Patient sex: M
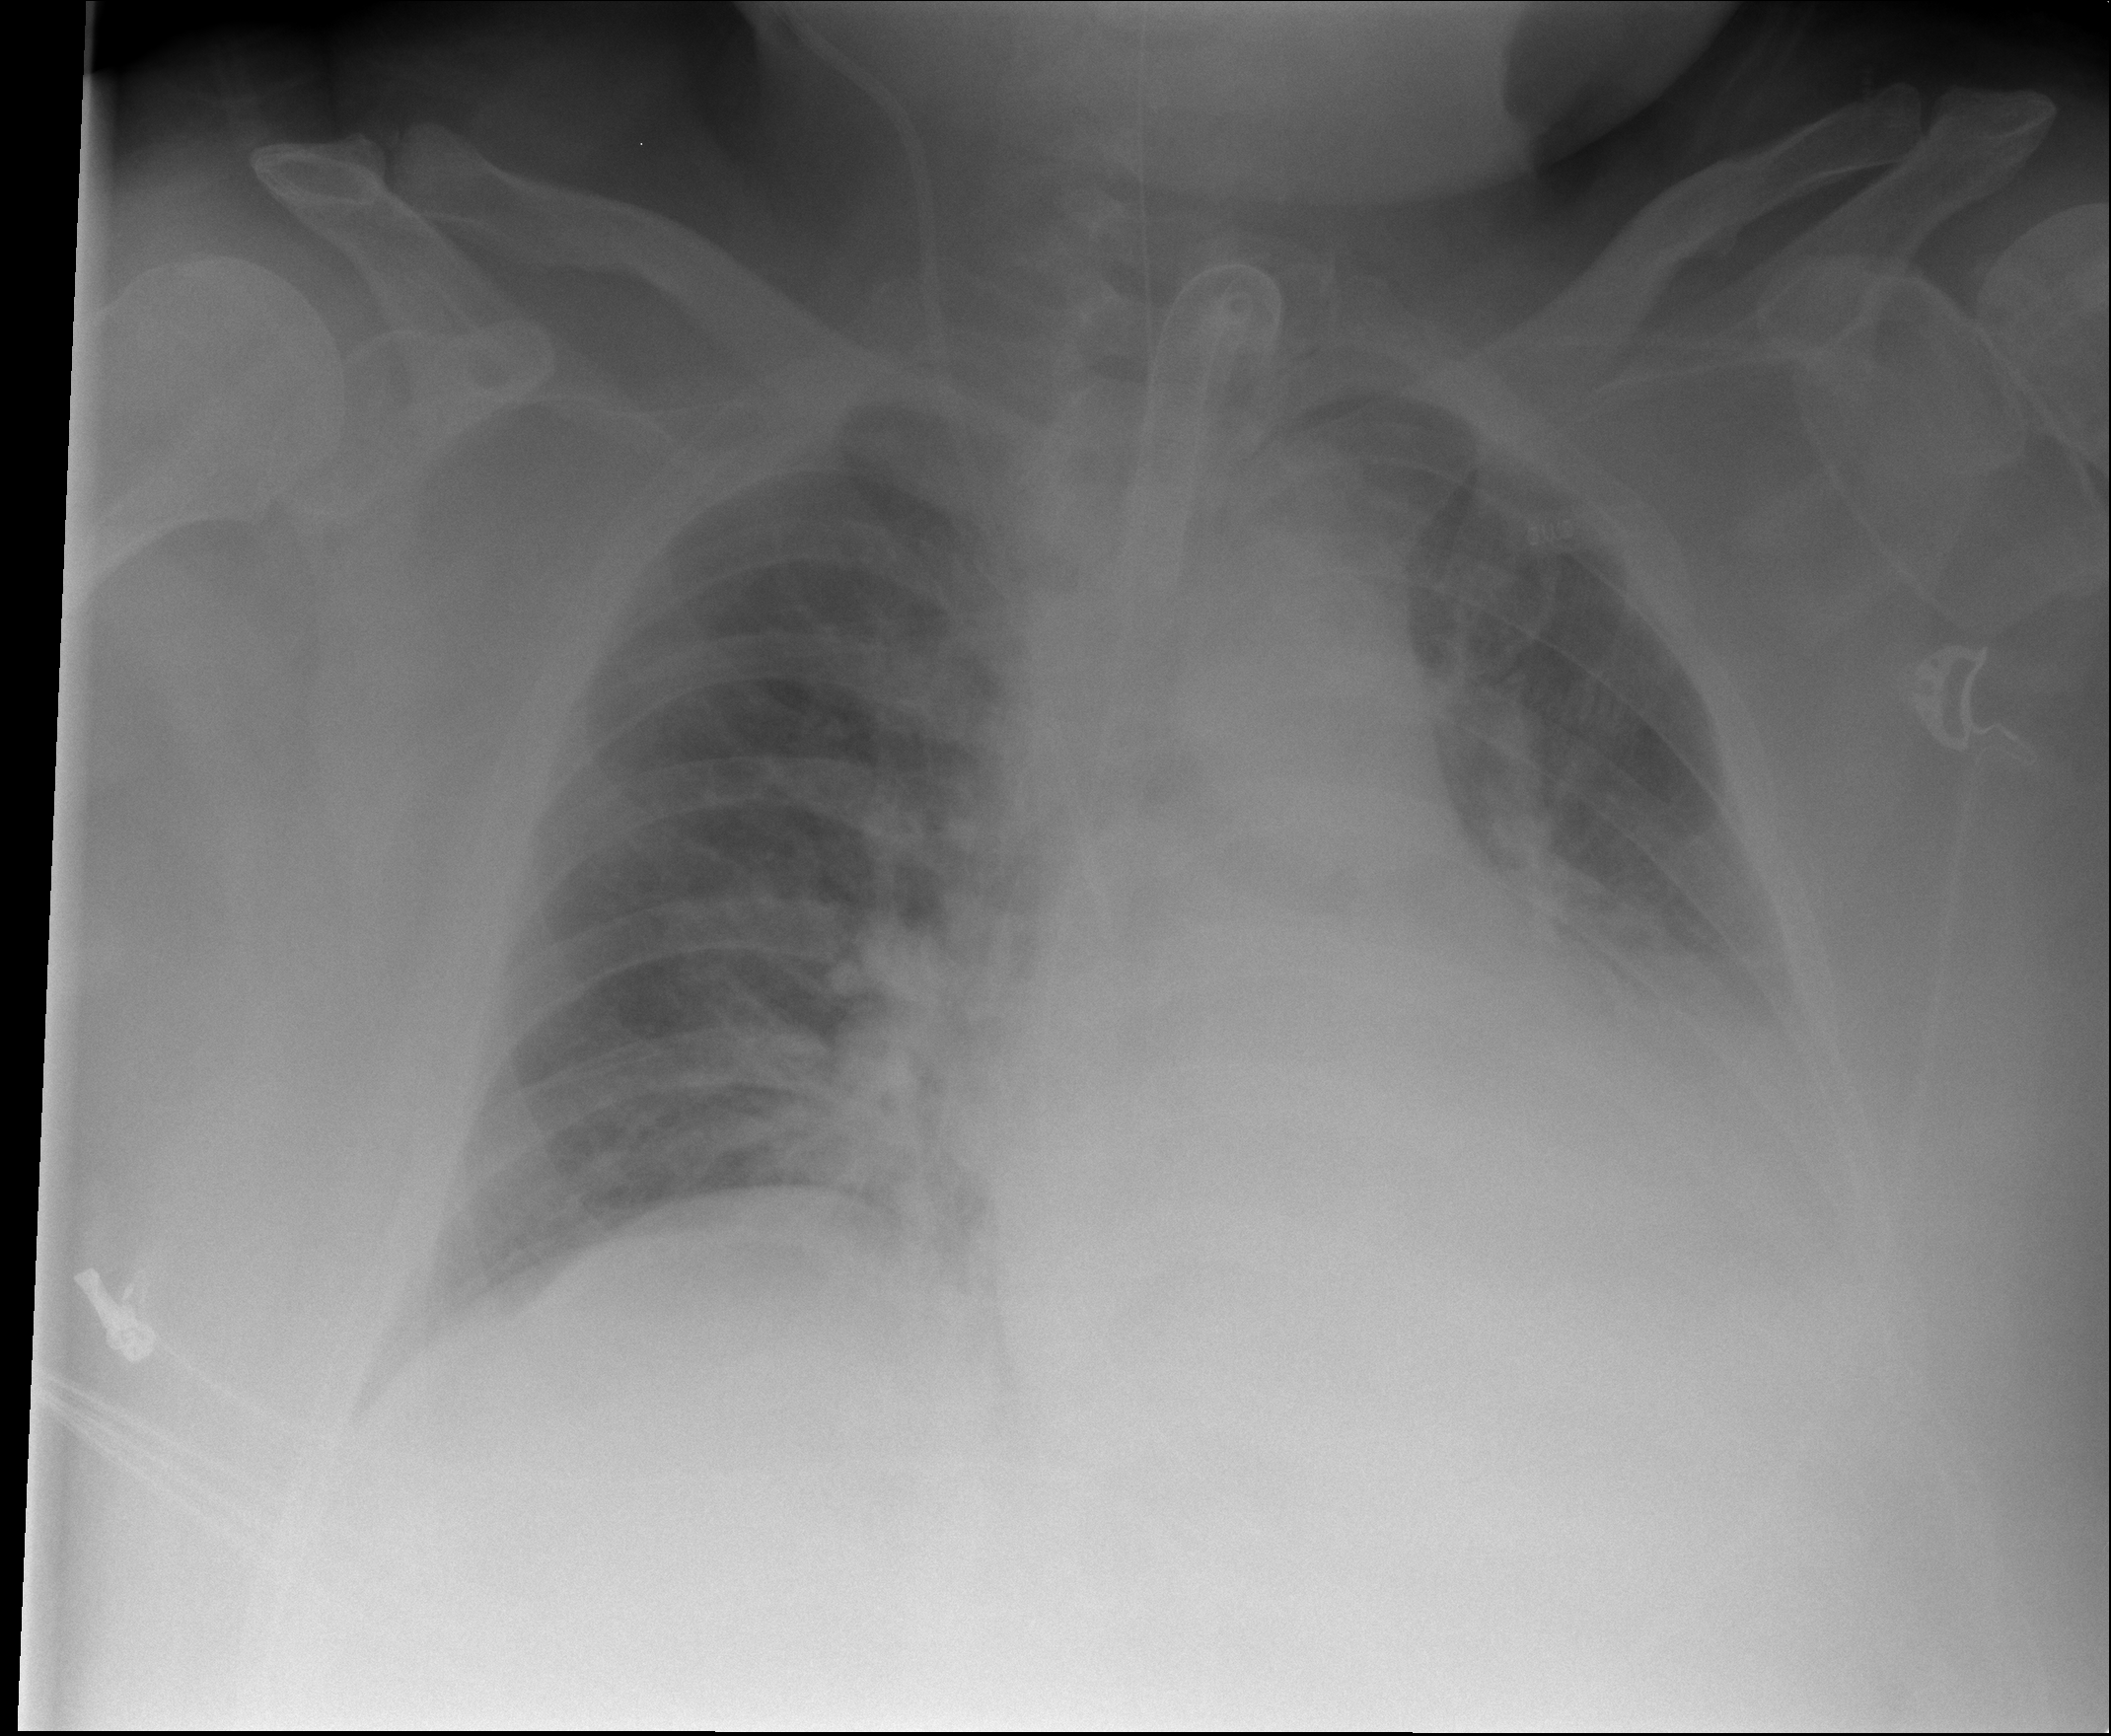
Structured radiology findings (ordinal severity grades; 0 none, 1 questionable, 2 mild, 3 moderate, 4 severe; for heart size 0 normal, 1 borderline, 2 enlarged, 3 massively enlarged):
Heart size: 2
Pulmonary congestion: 2
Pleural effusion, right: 0
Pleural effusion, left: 2
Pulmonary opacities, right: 2
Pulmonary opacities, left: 1
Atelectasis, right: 0
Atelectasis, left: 2